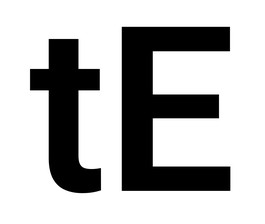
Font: Roboto_SemiBold